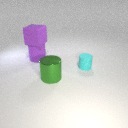
large purple rubber cylinder behind small cyan rubber cylinder